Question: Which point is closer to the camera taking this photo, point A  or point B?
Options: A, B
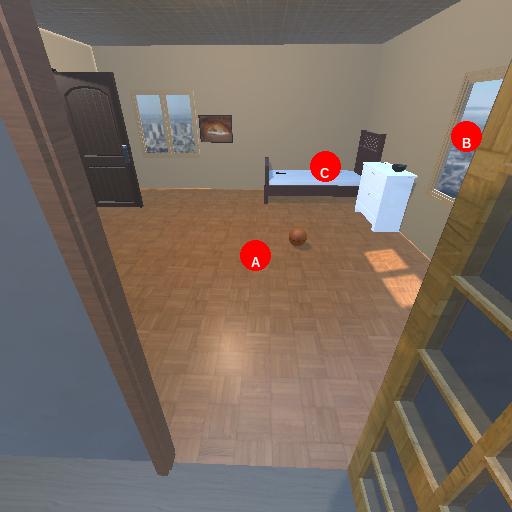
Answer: A